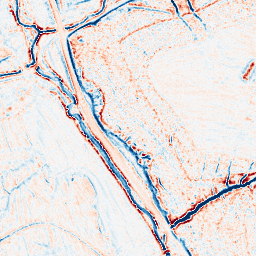
Category: edge_preserving
Decomposition family: bilateral
Decomposition parameters: d: 9
sigma_color: 25
sigma_space: 150
Upsampling method: sinc_hamming
Upsampling parameters: scale: 2
kernel_size: 16
Upsampling scale: 2